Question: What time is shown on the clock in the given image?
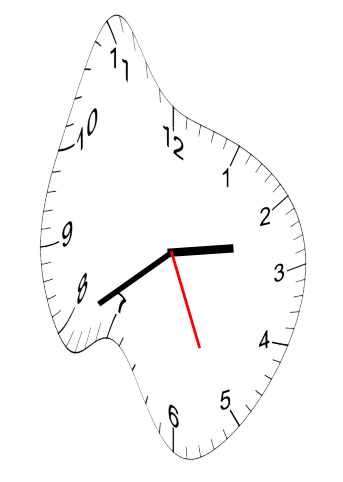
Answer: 02:39:26